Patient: sex F, age 54
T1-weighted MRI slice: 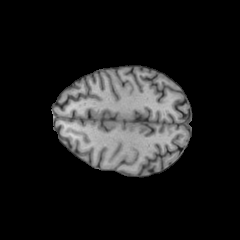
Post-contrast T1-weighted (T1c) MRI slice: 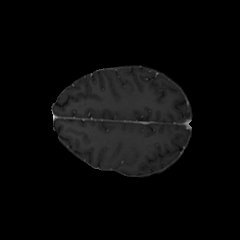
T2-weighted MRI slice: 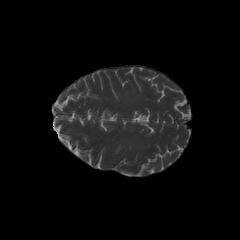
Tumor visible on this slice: no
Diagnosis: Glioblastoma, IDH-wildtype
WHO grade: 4